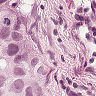
Metastatic tissue present: yes